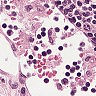
Metastatic tissue present: no